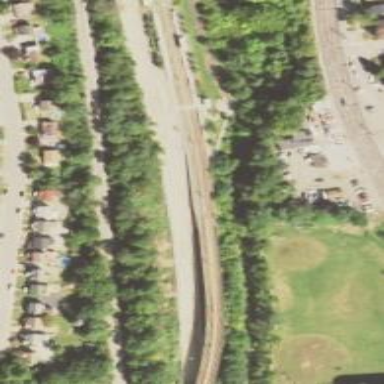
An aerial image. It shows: Bridge supported by abutments.